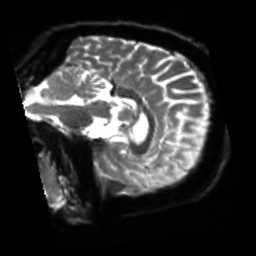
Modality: sbref
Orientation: sagittal
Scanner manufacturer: siemens
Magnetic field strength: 3 T
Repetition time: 4 s
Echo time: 0.0594 s